Interaction volume radius: 5 \u00c5
Interaction volume height: 10 \u00c5
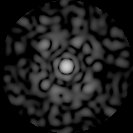
Disorder parameter: 0.8358